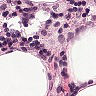
Metastatic tissue present: no